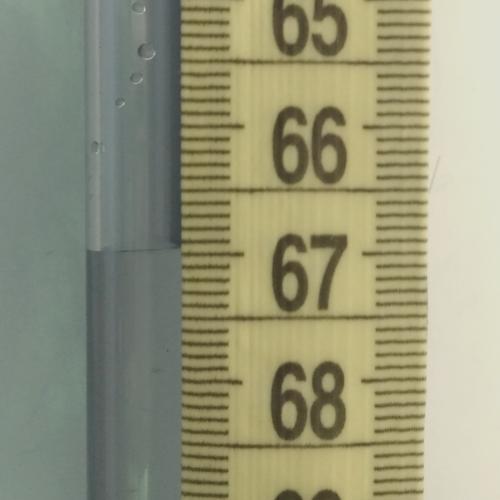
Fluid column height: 67.0 cm